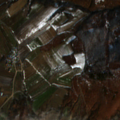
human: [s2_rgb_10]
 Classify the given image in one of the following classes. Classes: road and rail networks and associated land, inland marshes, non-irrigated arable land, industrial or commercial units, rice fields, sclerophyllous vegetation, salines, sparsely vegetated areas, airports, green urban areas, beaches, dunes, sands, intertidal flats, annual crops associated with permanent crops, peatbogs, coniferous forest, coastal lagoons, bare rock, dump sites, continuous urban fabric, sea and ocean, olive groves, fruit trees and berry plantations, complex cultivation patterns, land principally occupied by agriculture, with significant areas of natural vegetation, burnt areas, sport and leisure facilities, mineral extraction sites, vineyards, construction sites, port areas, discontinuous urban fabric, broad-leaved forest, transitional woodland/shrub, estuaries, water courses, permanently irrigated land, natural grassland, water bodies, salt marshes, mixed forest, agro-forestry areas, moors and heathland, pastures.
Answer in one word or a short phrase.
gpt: discontinuous urban fabric, non-irrigated arable land, broad-leaved forest, transitional woodland/shrub